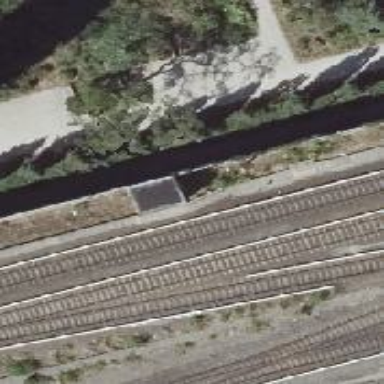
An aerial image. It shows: Solitary milestone along the railway.